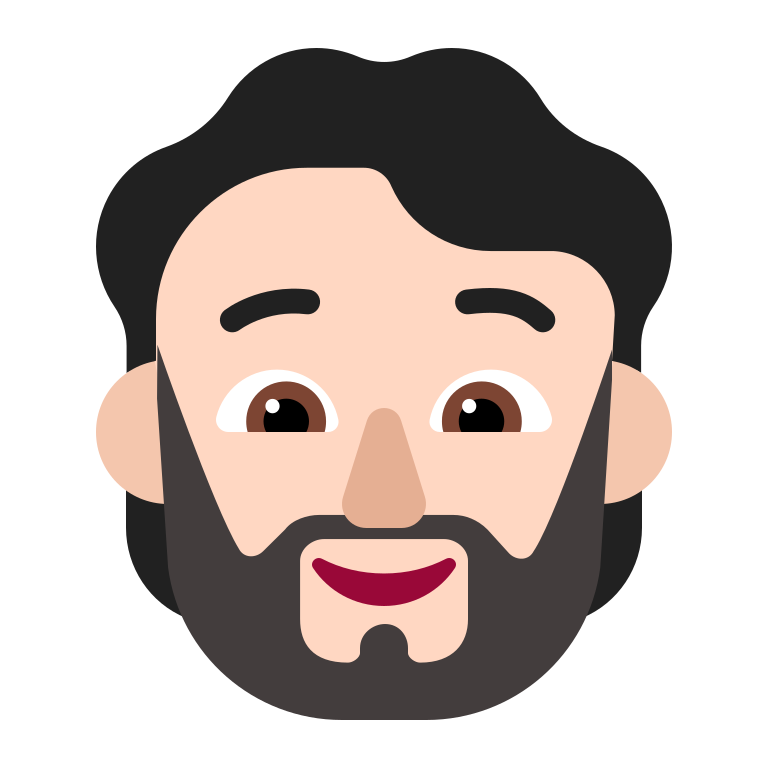
person beard flat light